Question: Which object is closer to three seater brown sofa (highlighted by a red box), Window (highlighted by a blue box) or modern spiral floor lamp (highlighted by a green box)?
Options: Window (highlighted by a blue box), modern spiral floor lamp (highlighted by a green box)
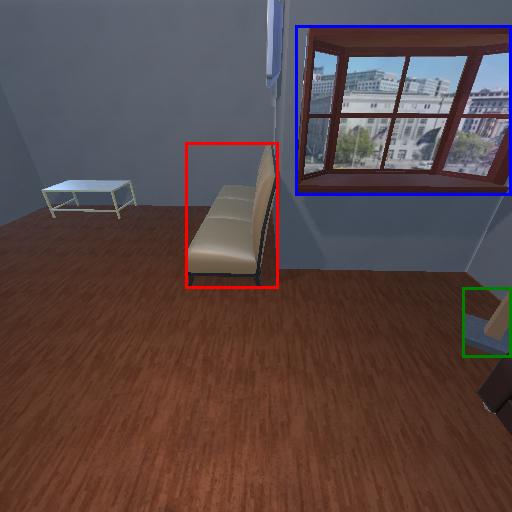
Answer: Window (highlighted by a blue box)